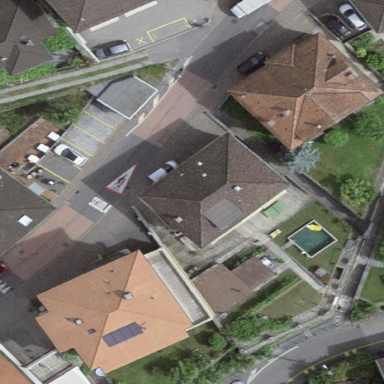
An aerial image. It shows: Apartment building with hipped roof.